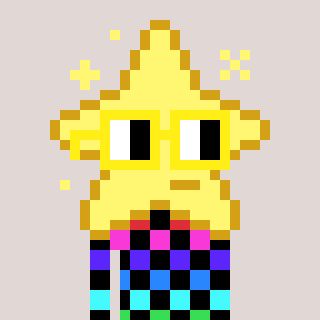
a pixel art character with square yellow glasses, a star-shaped head and a foggrey-colored body on a warm background